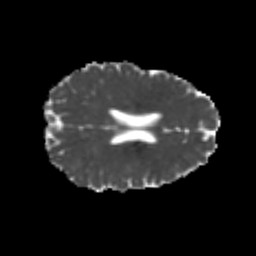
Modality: MD
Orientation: axial
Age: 25
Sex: female
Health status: healthy
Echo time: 0.074 s